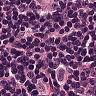
Metastatic tissue present: yes